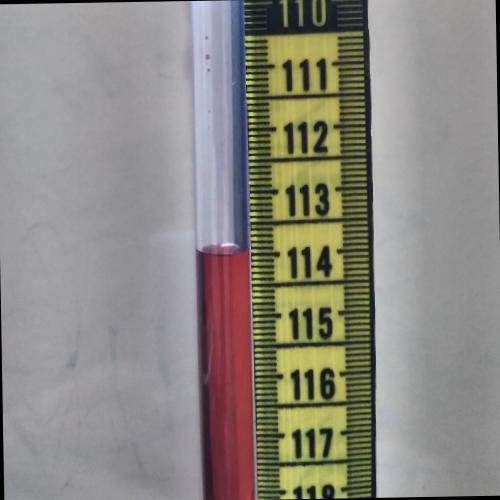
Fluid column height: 114.0 cm